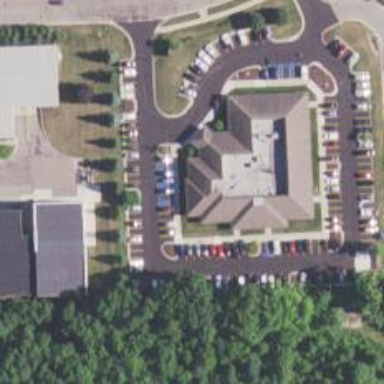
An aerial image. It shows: Pharmacy providing healthcare services.